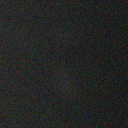
Screen state: off